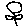
Label: flower